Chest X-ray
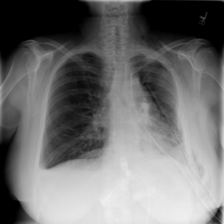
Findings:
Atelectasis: negative
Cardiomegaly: negative
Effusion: negative
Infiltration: negative
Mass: negative
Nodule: negative
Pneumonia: negative
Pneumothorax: negative
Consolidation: negative
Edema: negative
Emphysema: positive
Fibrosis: positive
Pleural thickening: negative
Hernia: negative